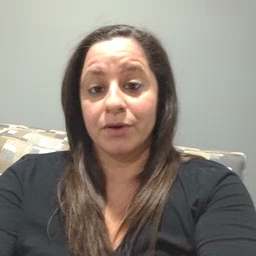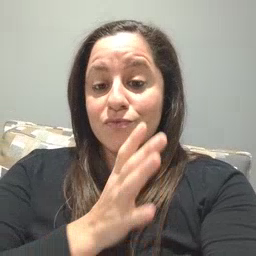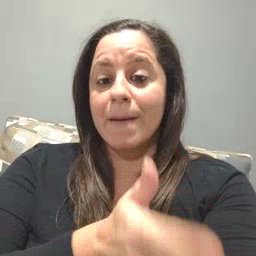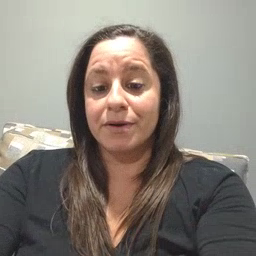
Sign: grandma